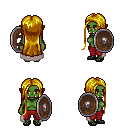
a pixel art fantasy rpg character, female body template, orc, green skin, gray cape, red pants, blonde extra-long hairstyle, ghillies, shield, four views (front, back, left, right), 2x2 character sprite sheet, small pixel art, hard edges, no anti-aliasing